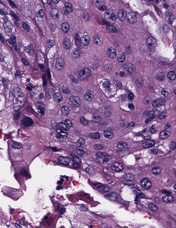
Tumor epithelial tissue: yes
Tumor-associated stroma tissue: no
Normal tissue: no